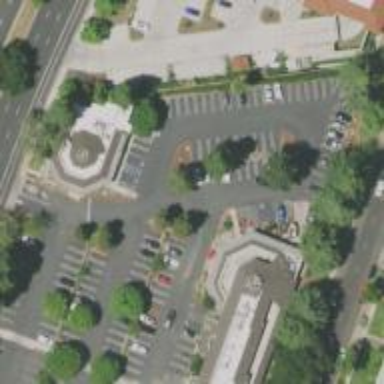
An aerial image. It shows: Asphalt parking space.